Interaction volume radius: 5 \u00c5
Interaction volume height: 35 \u00c5
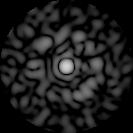
Disorder parameter: 0.835